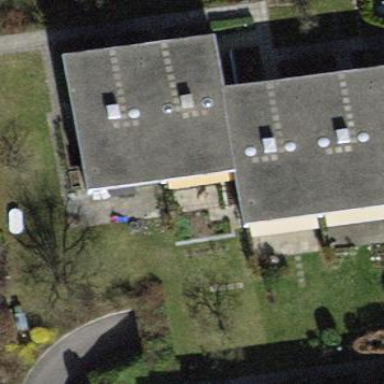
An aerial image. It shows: Building with flat roof.